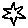
Label: star